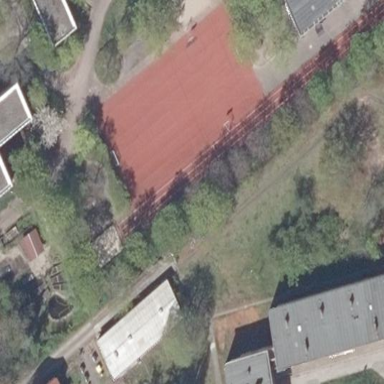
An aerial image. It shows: Athletics pitch used for leisure sports activities.